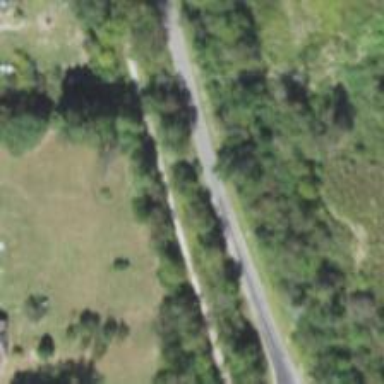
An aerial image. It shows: Shared cycleway along abandoned railway.